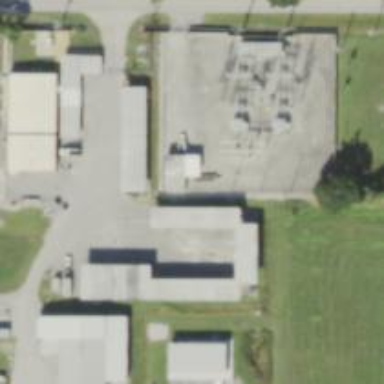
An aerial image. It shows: Outdoor distribution power substation.